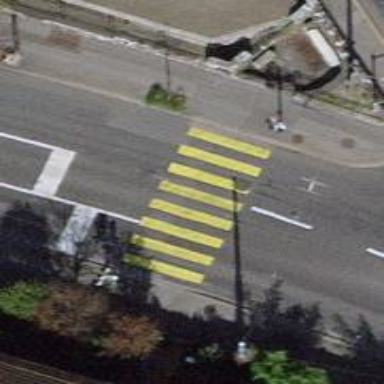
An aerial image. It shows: Crossing with traffic signals.